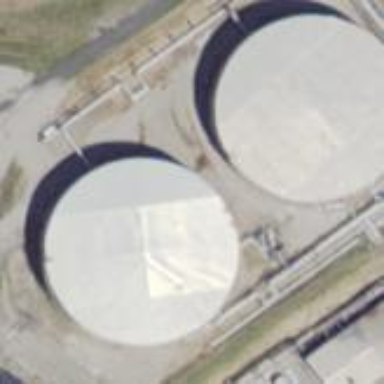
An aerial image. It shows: Storage tank building.